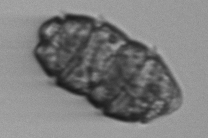
Label: Margalefidinium